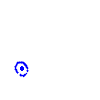
Particle: pion